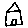
Label: house